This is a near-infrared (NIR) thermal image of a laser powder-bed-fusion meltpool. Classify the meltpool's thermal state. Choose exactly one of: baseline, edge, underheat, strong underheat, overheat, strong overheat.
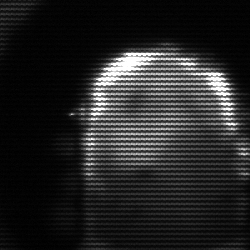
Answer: baseline